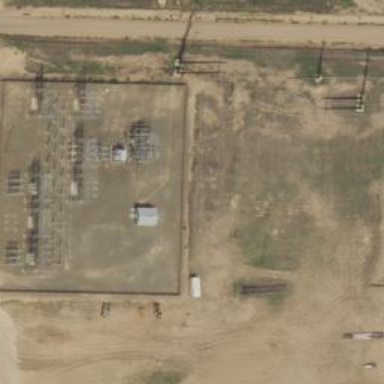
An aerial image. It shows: Fence surrounds transmission level power substation.